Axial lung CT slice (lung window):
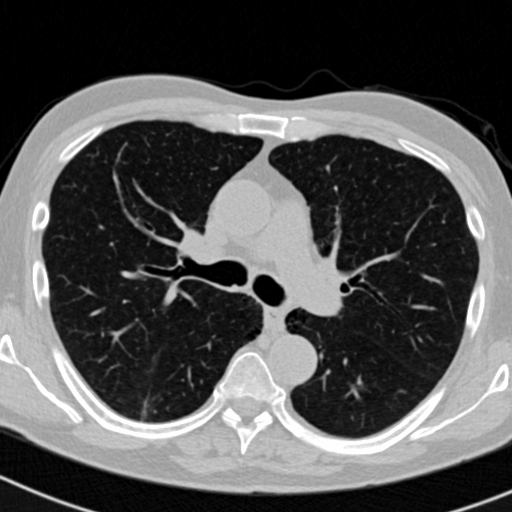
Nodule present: no